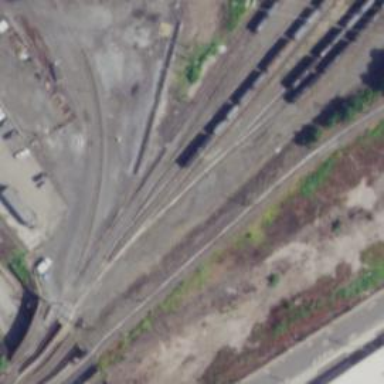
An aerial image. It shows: Abandoned railway yard is depicted.